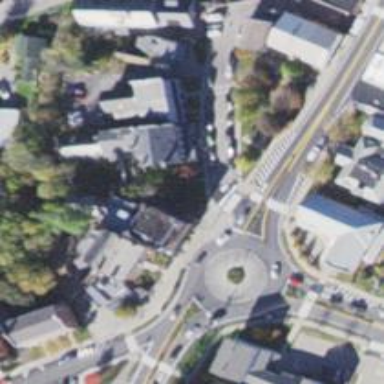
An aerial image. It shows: Asphalt road that is secondary route leading to roundabout.